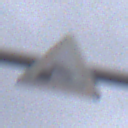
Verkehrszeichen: Ufer
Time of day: MorningAfternoon
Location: Outdoor (Urban)
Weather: Overcast
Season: NotSpecified
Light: Natural